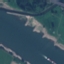
Land use / land cover: River